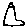
Label: triangle